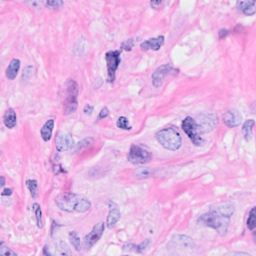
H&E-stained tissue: Breast